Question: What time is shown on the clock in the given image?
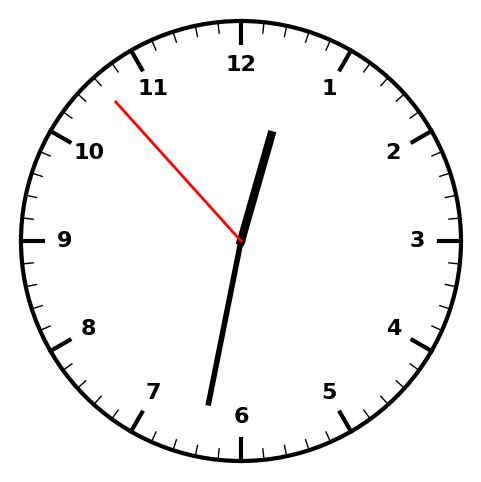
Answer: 12:31:53